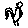
Label: square